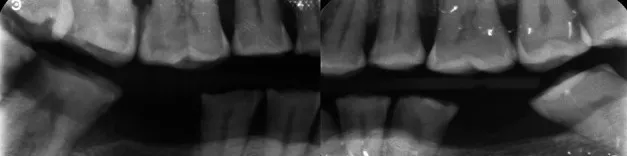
Bitewing radiographs confirming proximal caries.
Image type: radiology (x_ray)